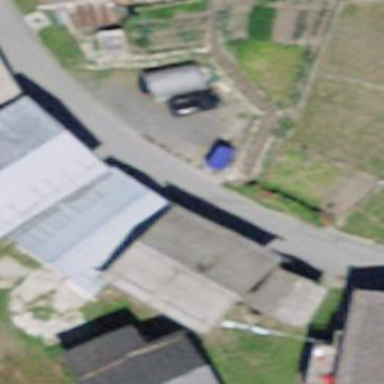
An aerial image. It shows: Simple and straightforward house.